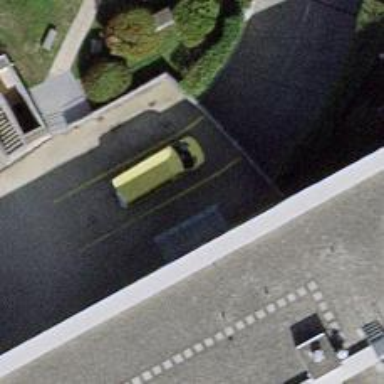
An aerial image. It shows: Driveway tunnel under the road.